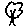
Label: tree